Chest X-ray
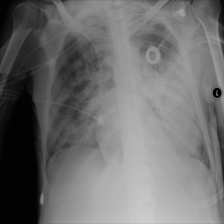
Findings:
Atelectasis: negative
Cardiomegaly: negative
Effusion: negative
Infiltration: positive
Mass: positive
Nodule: negative
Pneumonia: negative
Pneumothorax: negative
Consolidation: positive
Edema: negative
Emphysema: negative
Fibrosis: negative
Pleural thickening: negative
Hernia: negative